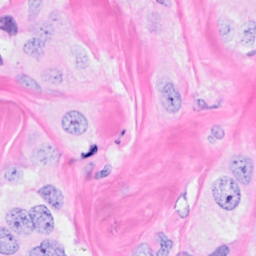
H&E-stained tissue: Breast